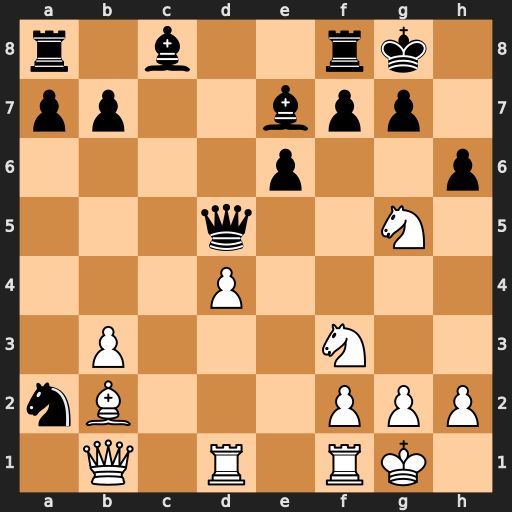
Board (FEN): r1b2rk1/pp2bpp1/4p2p/3q2N1/3P4/1P3N2/nB3PPP/1Q1R1RK1
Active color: w
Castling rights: -
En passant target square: -
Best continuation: Qh7#